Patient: sex F, age 62
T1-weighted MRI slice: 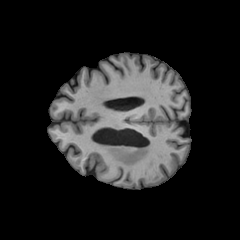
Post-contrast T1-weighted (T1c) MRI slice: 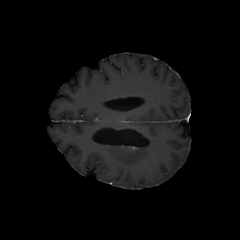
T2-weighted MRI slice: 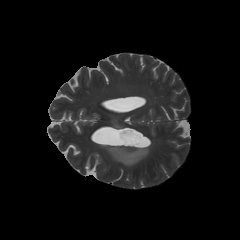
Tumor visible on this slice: yes
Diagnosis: Glioblastoma, IDH-wildtype
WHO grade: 4